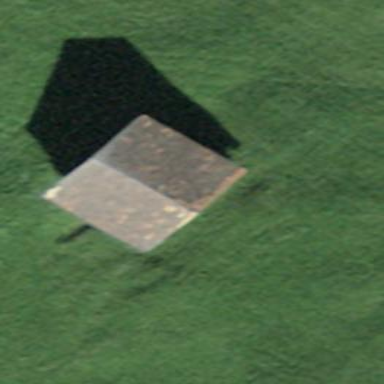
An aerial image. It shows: Barn.